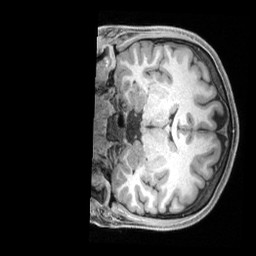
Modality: T1w
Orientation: coronal
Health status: healthy
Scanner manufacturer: siemens
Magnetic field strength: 3 T
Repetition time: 2.4 s
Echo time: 0.00201 s